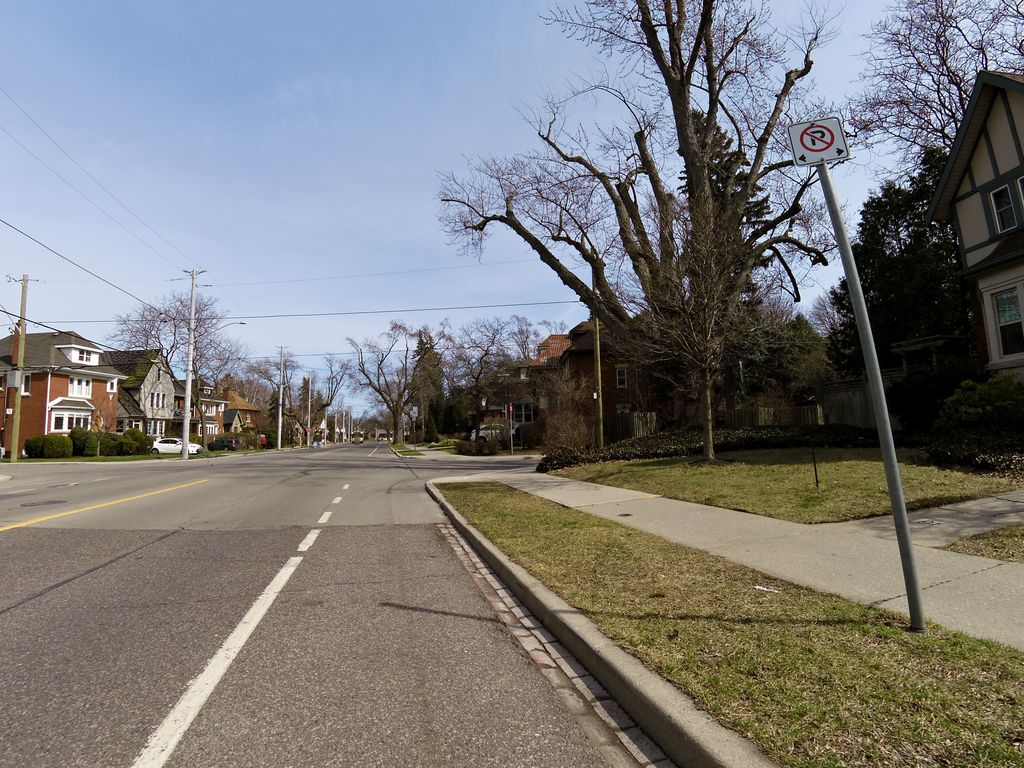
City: hamilton